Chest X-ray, AP view. Patient: 40 years old, sex F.
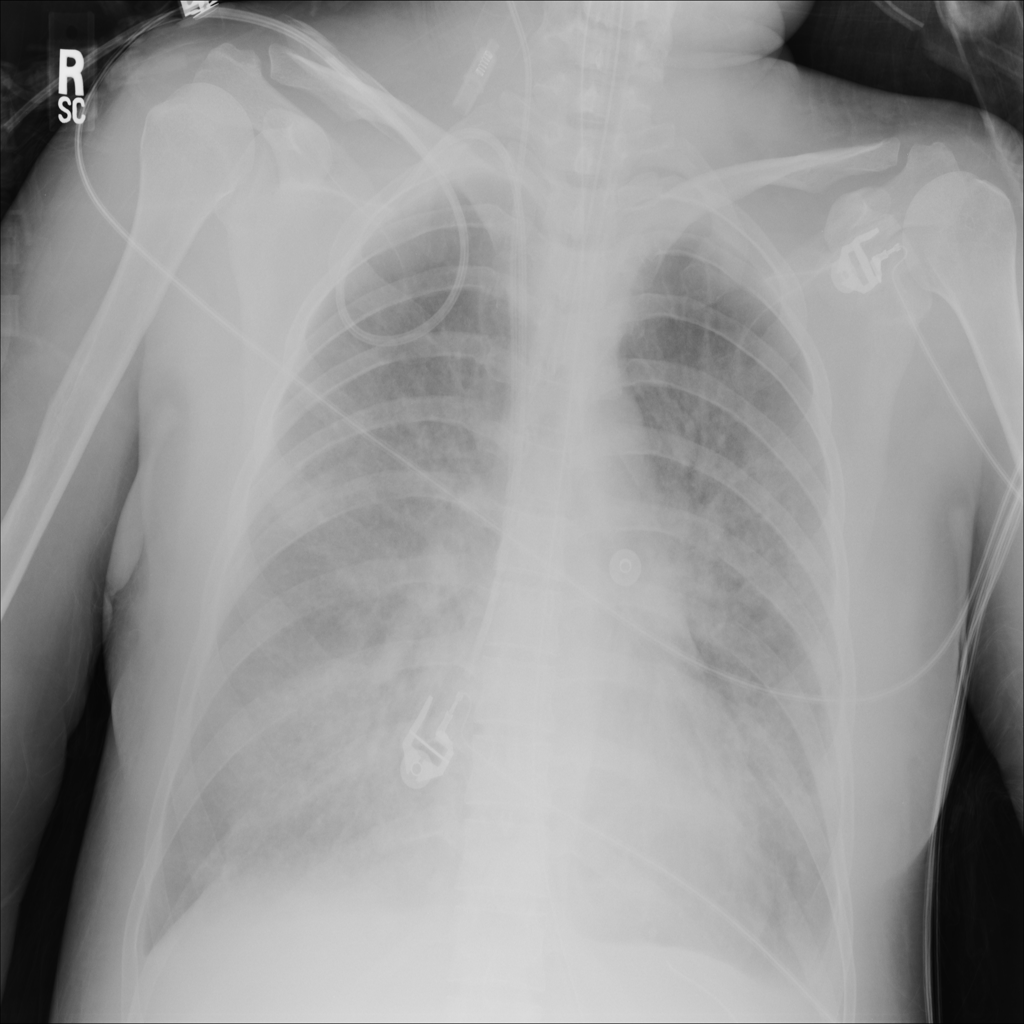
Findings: No Finding